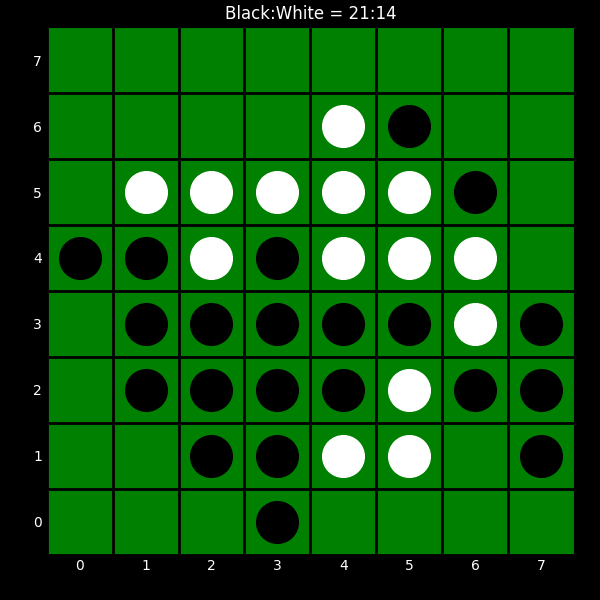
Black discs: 21
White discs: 14